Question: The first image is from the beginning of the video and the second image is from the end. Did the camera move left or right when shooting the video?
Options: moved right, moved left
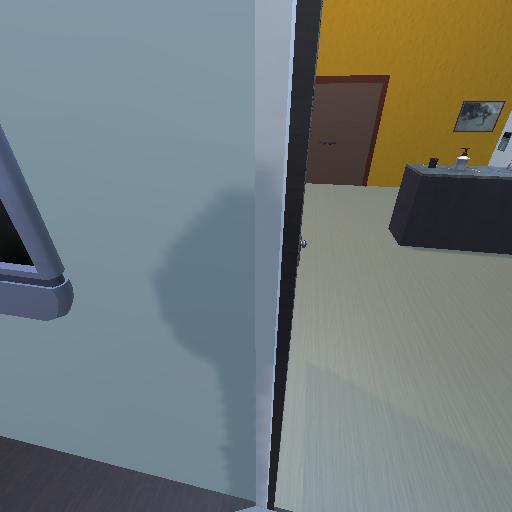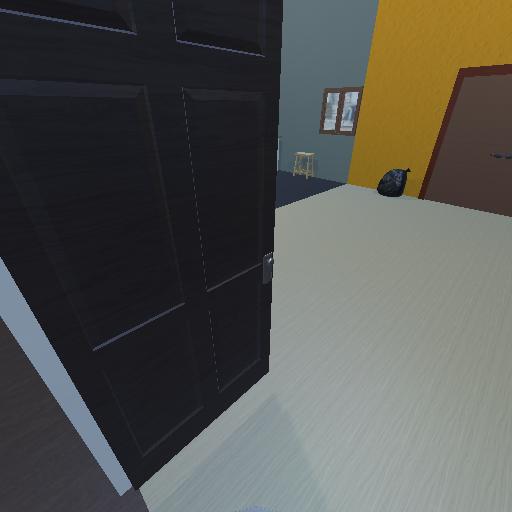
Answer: moved right